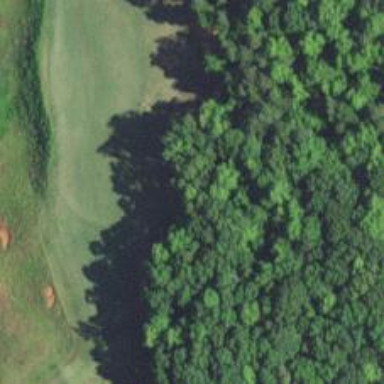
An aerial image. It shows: Path for both roads and golfers.